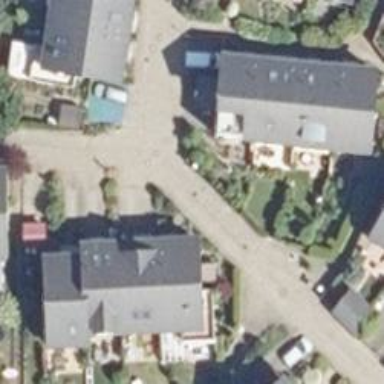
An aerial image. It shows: Living street.